Field crop: maize
Growth stage: 2
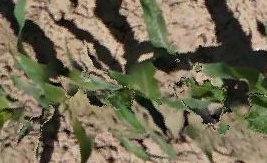
Species: maize